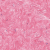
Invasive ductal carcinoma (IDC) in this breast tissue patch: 0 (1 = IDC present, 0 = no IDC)